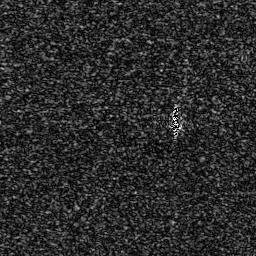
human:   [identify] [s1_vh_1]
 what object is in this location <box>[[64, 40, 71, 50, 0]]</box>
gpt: <ref>1 small ship at the center</ref>